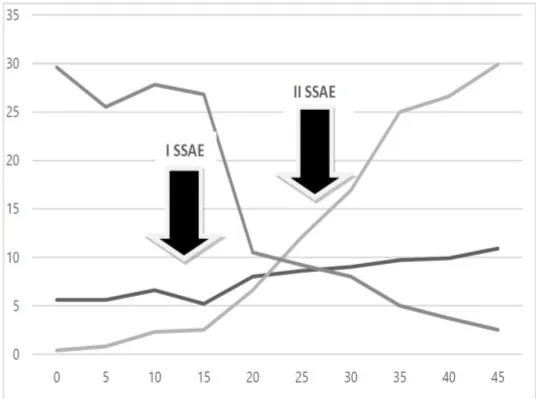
Time course of hematological parameters of patient in relation to SSAE treatment.
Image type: pathology (giemsa)